Field crop: maize
Growth stage: 2
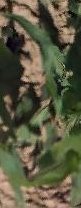
Species: maize